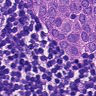
Metastatic tissue present: yes